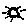
Label: sun